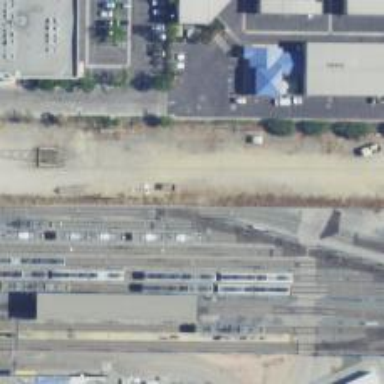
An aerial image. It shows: Light rail yard with electrified contact lines.